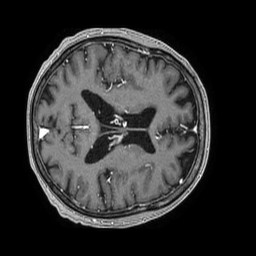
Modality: T1w
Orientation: axial
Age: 56
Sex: male
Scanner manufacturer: philips
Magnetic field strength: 1.5 T
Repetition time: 0.007629 s
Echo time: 0.003474 s